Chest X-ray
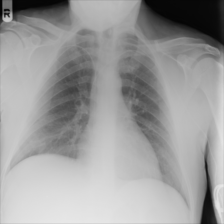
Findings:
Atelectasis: negative
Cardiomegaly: negative
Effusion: negative
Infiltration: positive
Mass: negative
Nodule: negative
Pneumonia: negative
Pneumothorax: negative
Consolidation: negative
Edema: negative
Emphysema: negative
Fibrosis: negative
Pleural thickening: negative
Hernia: negative